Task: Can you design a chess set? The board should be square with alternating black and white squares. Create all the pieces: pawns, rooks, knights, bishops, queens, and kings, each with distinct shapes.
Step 3471:
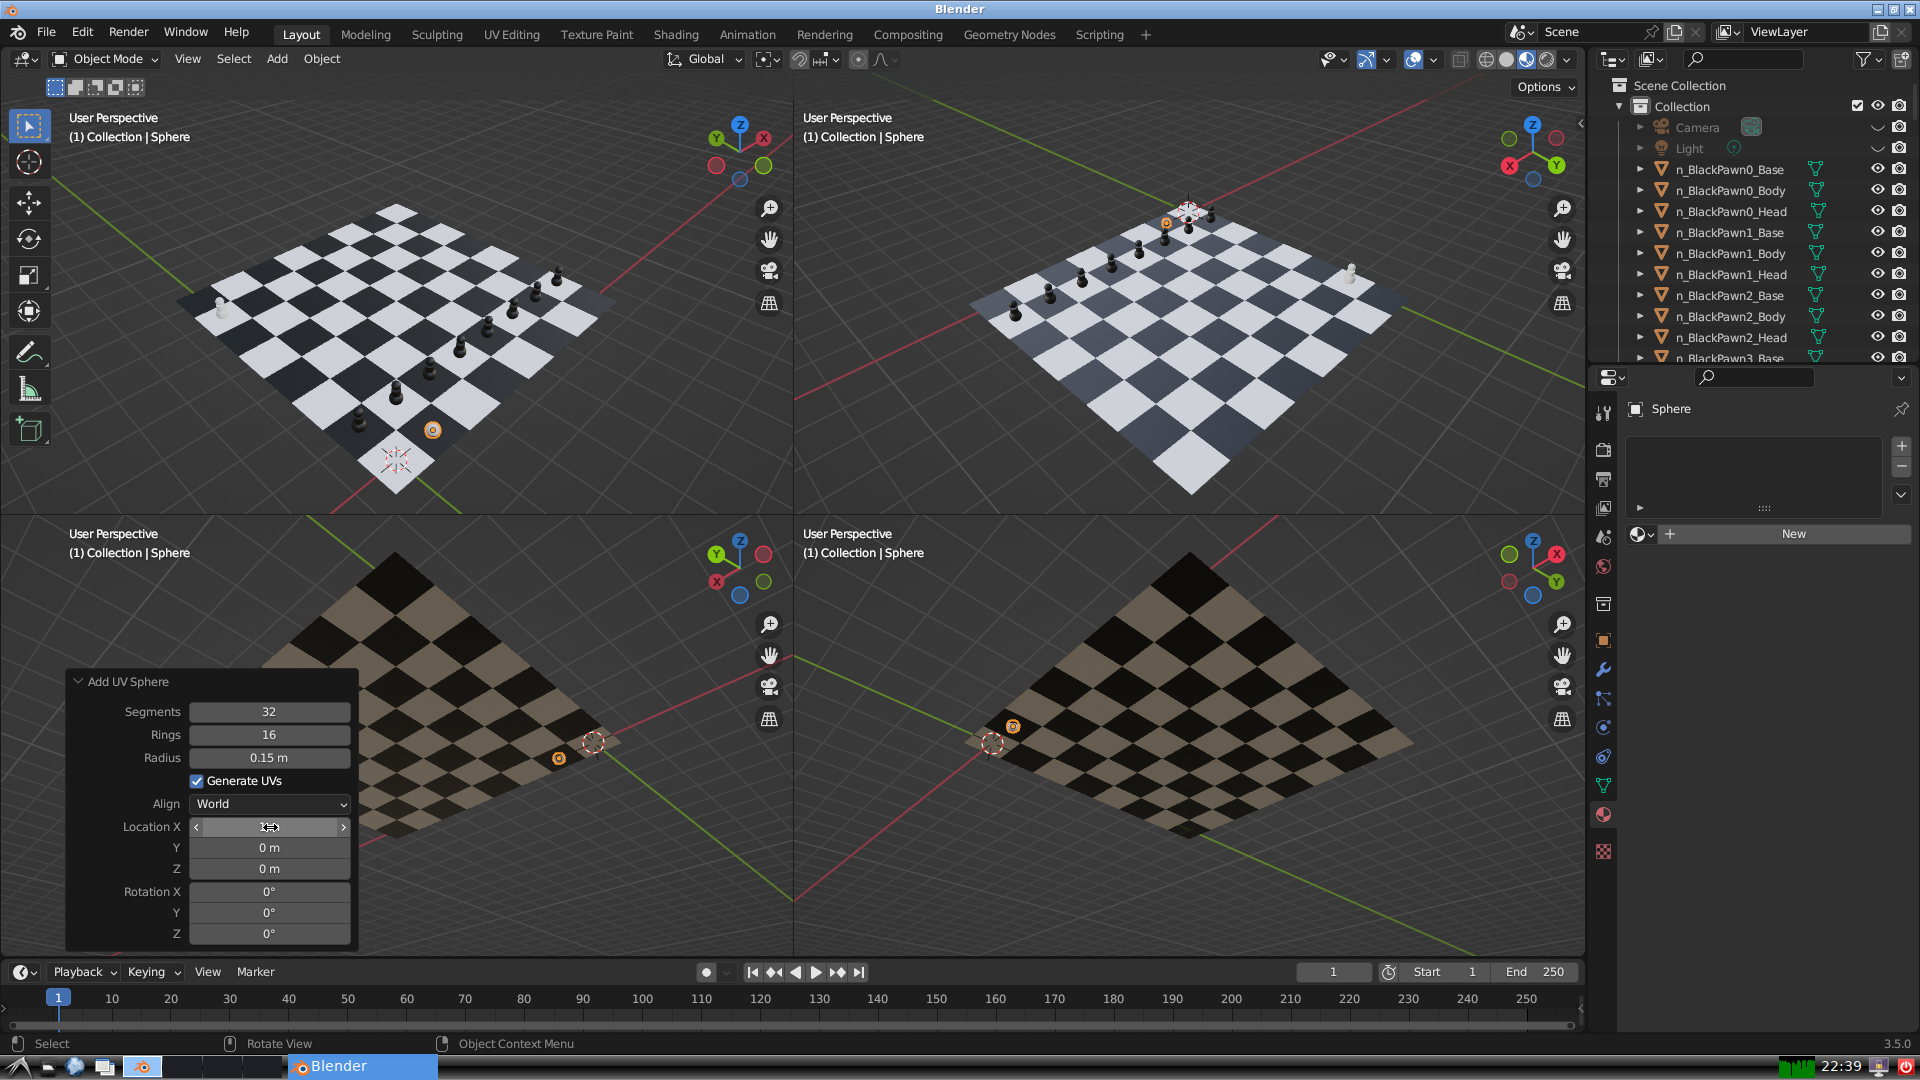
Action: {"mouse_move": [270, 849]}